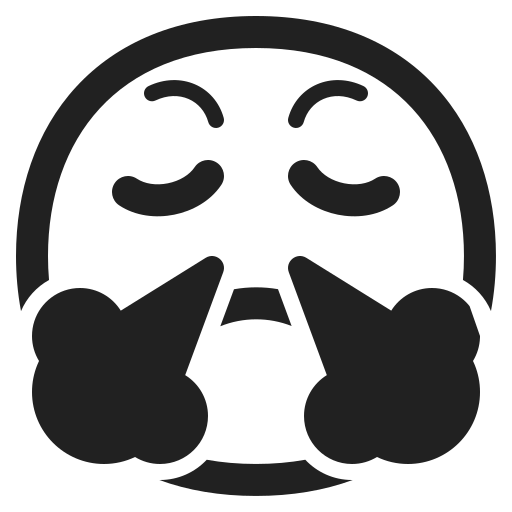
face with steam from nose high contrast